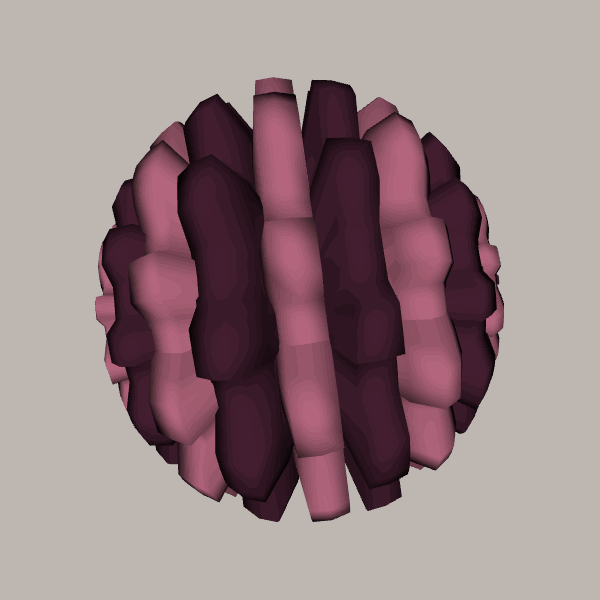
Background: light